Aerial crown-view tile of a tropical tree (Barro Colorado Island, Panama), acquired 20250512:
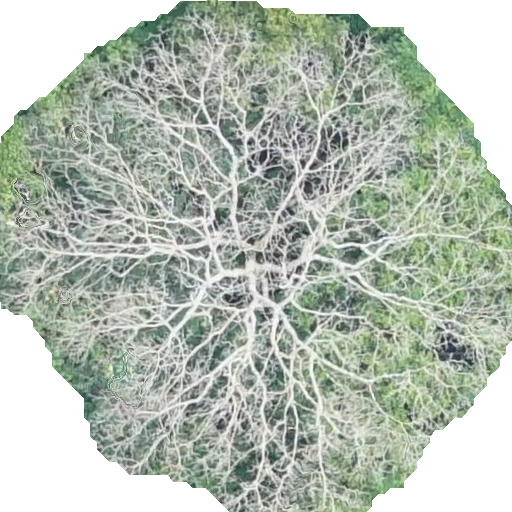
Species: Dipteryx oleifera
GBIF accepted scientific name: Dipteryx oleifera
Crown area: 306.307 m²